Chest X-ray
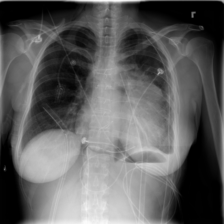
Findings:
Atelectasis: negative
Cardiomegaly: negative
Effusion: positive
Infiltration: negative
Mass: negative
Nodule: negative
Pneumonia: negative
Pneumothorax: positive
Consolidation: negative
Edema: negative
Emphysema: negative
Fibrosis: negative
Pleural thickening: negative
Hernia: negative